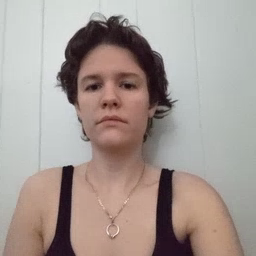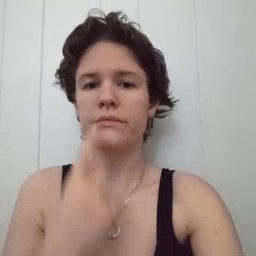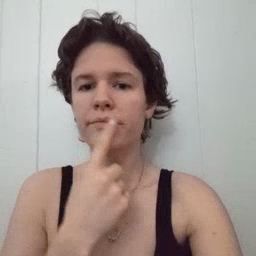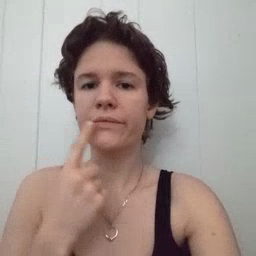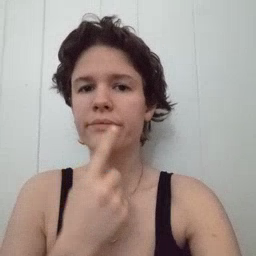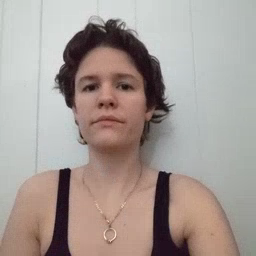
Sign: lips